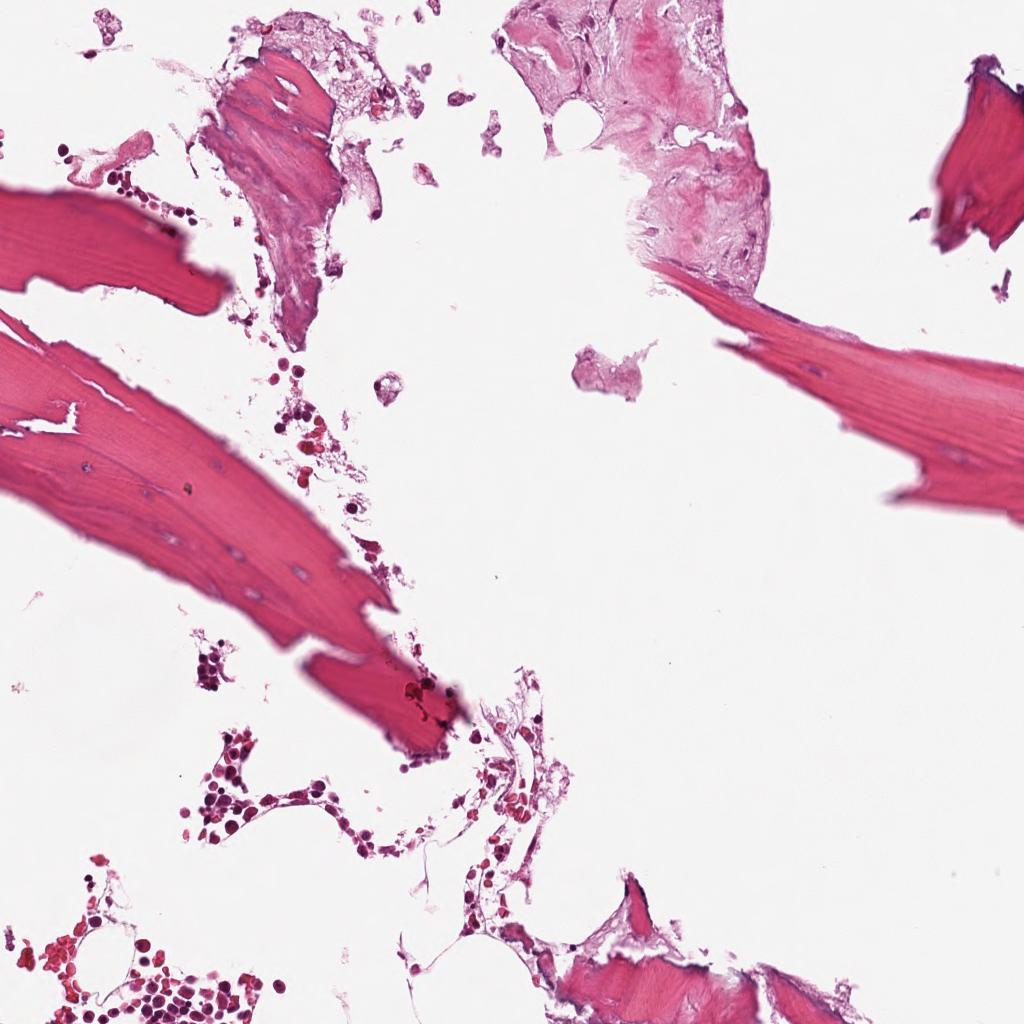
Label: Non-Tumor